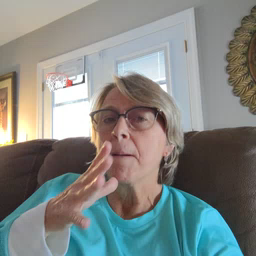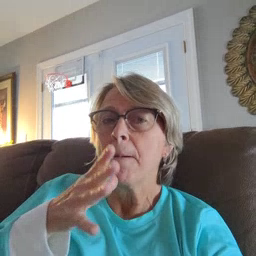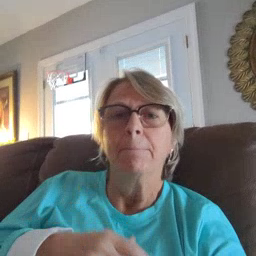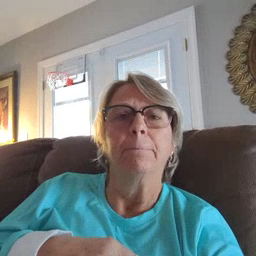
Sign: mom